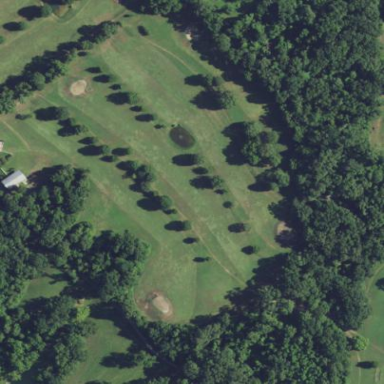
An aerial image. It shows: Golf course surrounded by greenery.